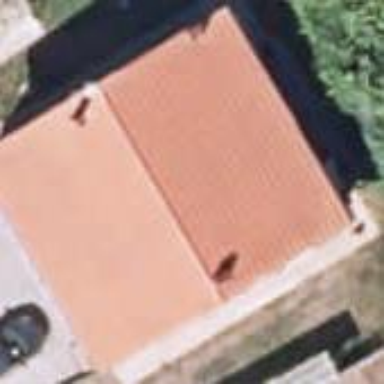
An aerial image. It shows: Simple house.